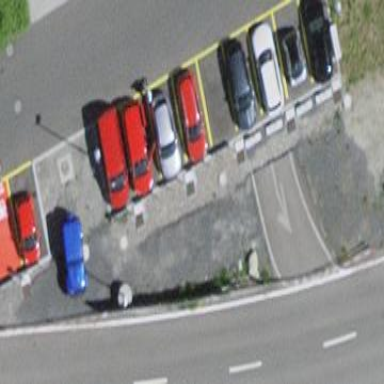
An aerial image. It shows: Street side parking area.